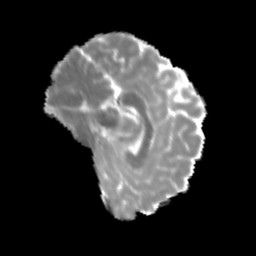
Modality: MD
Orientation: sagittal
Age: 25
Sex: male
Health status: healthy
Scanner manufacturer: siemens
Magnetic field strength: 3 T
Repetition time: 3.6 s
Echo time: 0.092 s